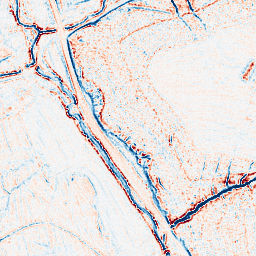
Category: classical
Decomposition family: uniform
Decomposition parameters: size: 5
Upsampling method: cubic_mitchell
Upsampling parameters: scale: 4
Upsampling scale: 4